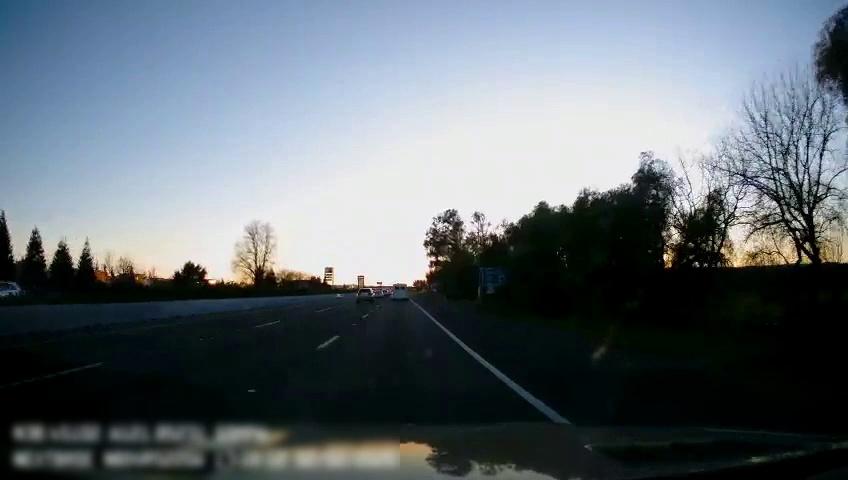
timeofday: Dusk/Dawn/Twilight
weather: Sunny
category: Drivable Space
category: Vehicles | SUV
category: Vehicles | Other LV
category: Vehicles | SUV
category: Lanes | Current Lane
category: Lanes | Alternate Lane
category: Lanes | Alternate Lane
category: Lanes | Alternate Lane
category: Traffic | Signs